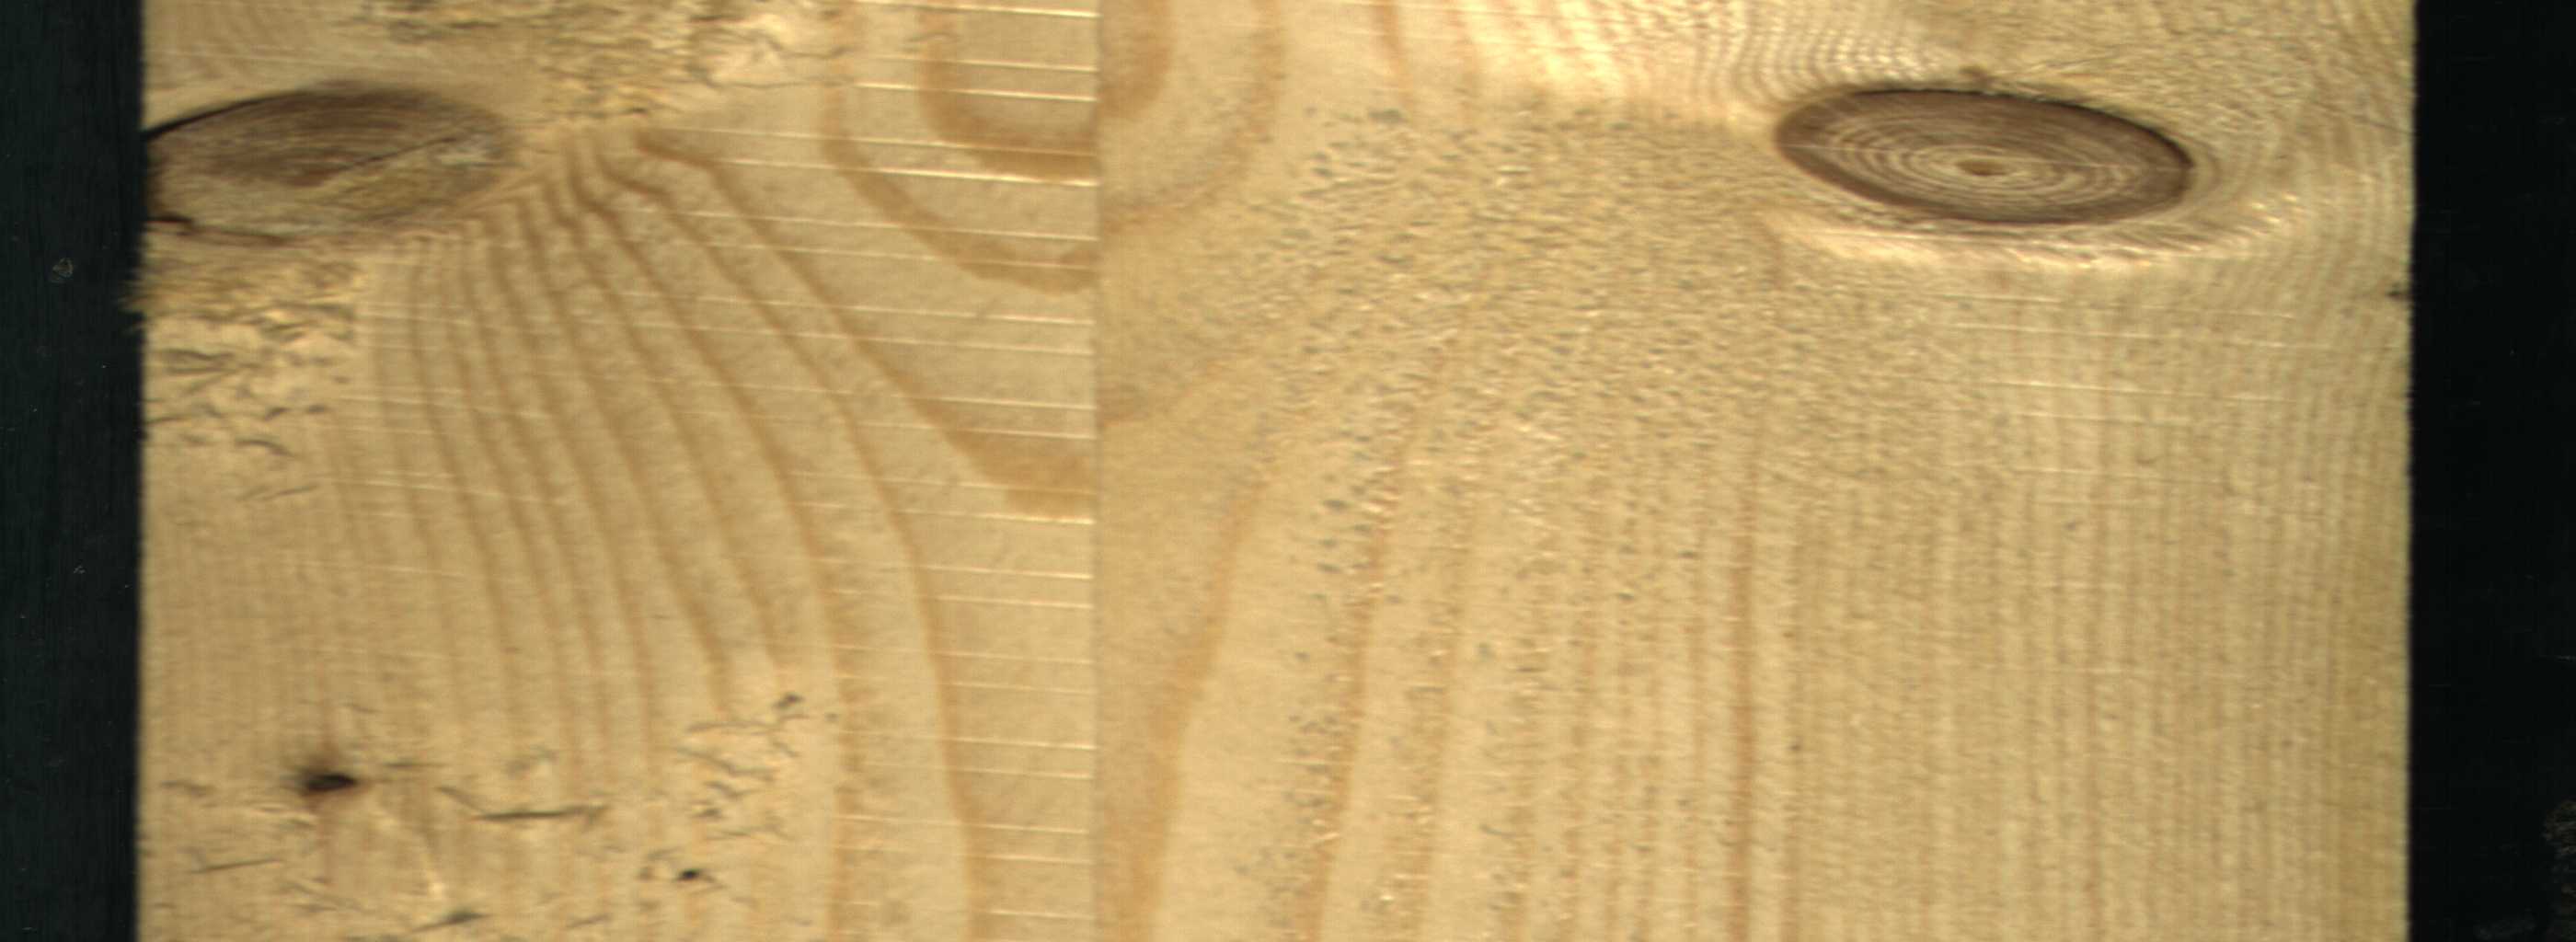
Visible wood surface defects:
Dead_Knot
Live_Knot
Live_Knot